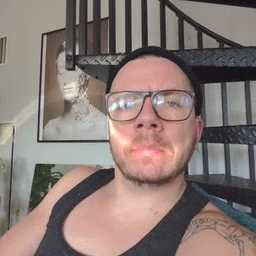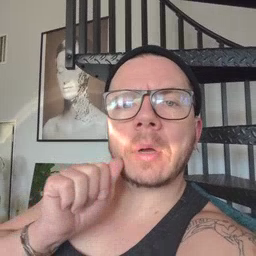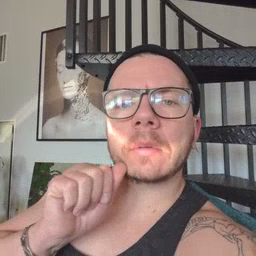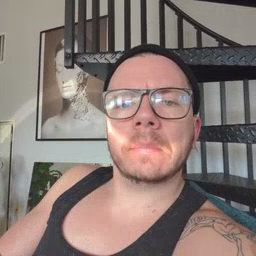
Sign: aunt